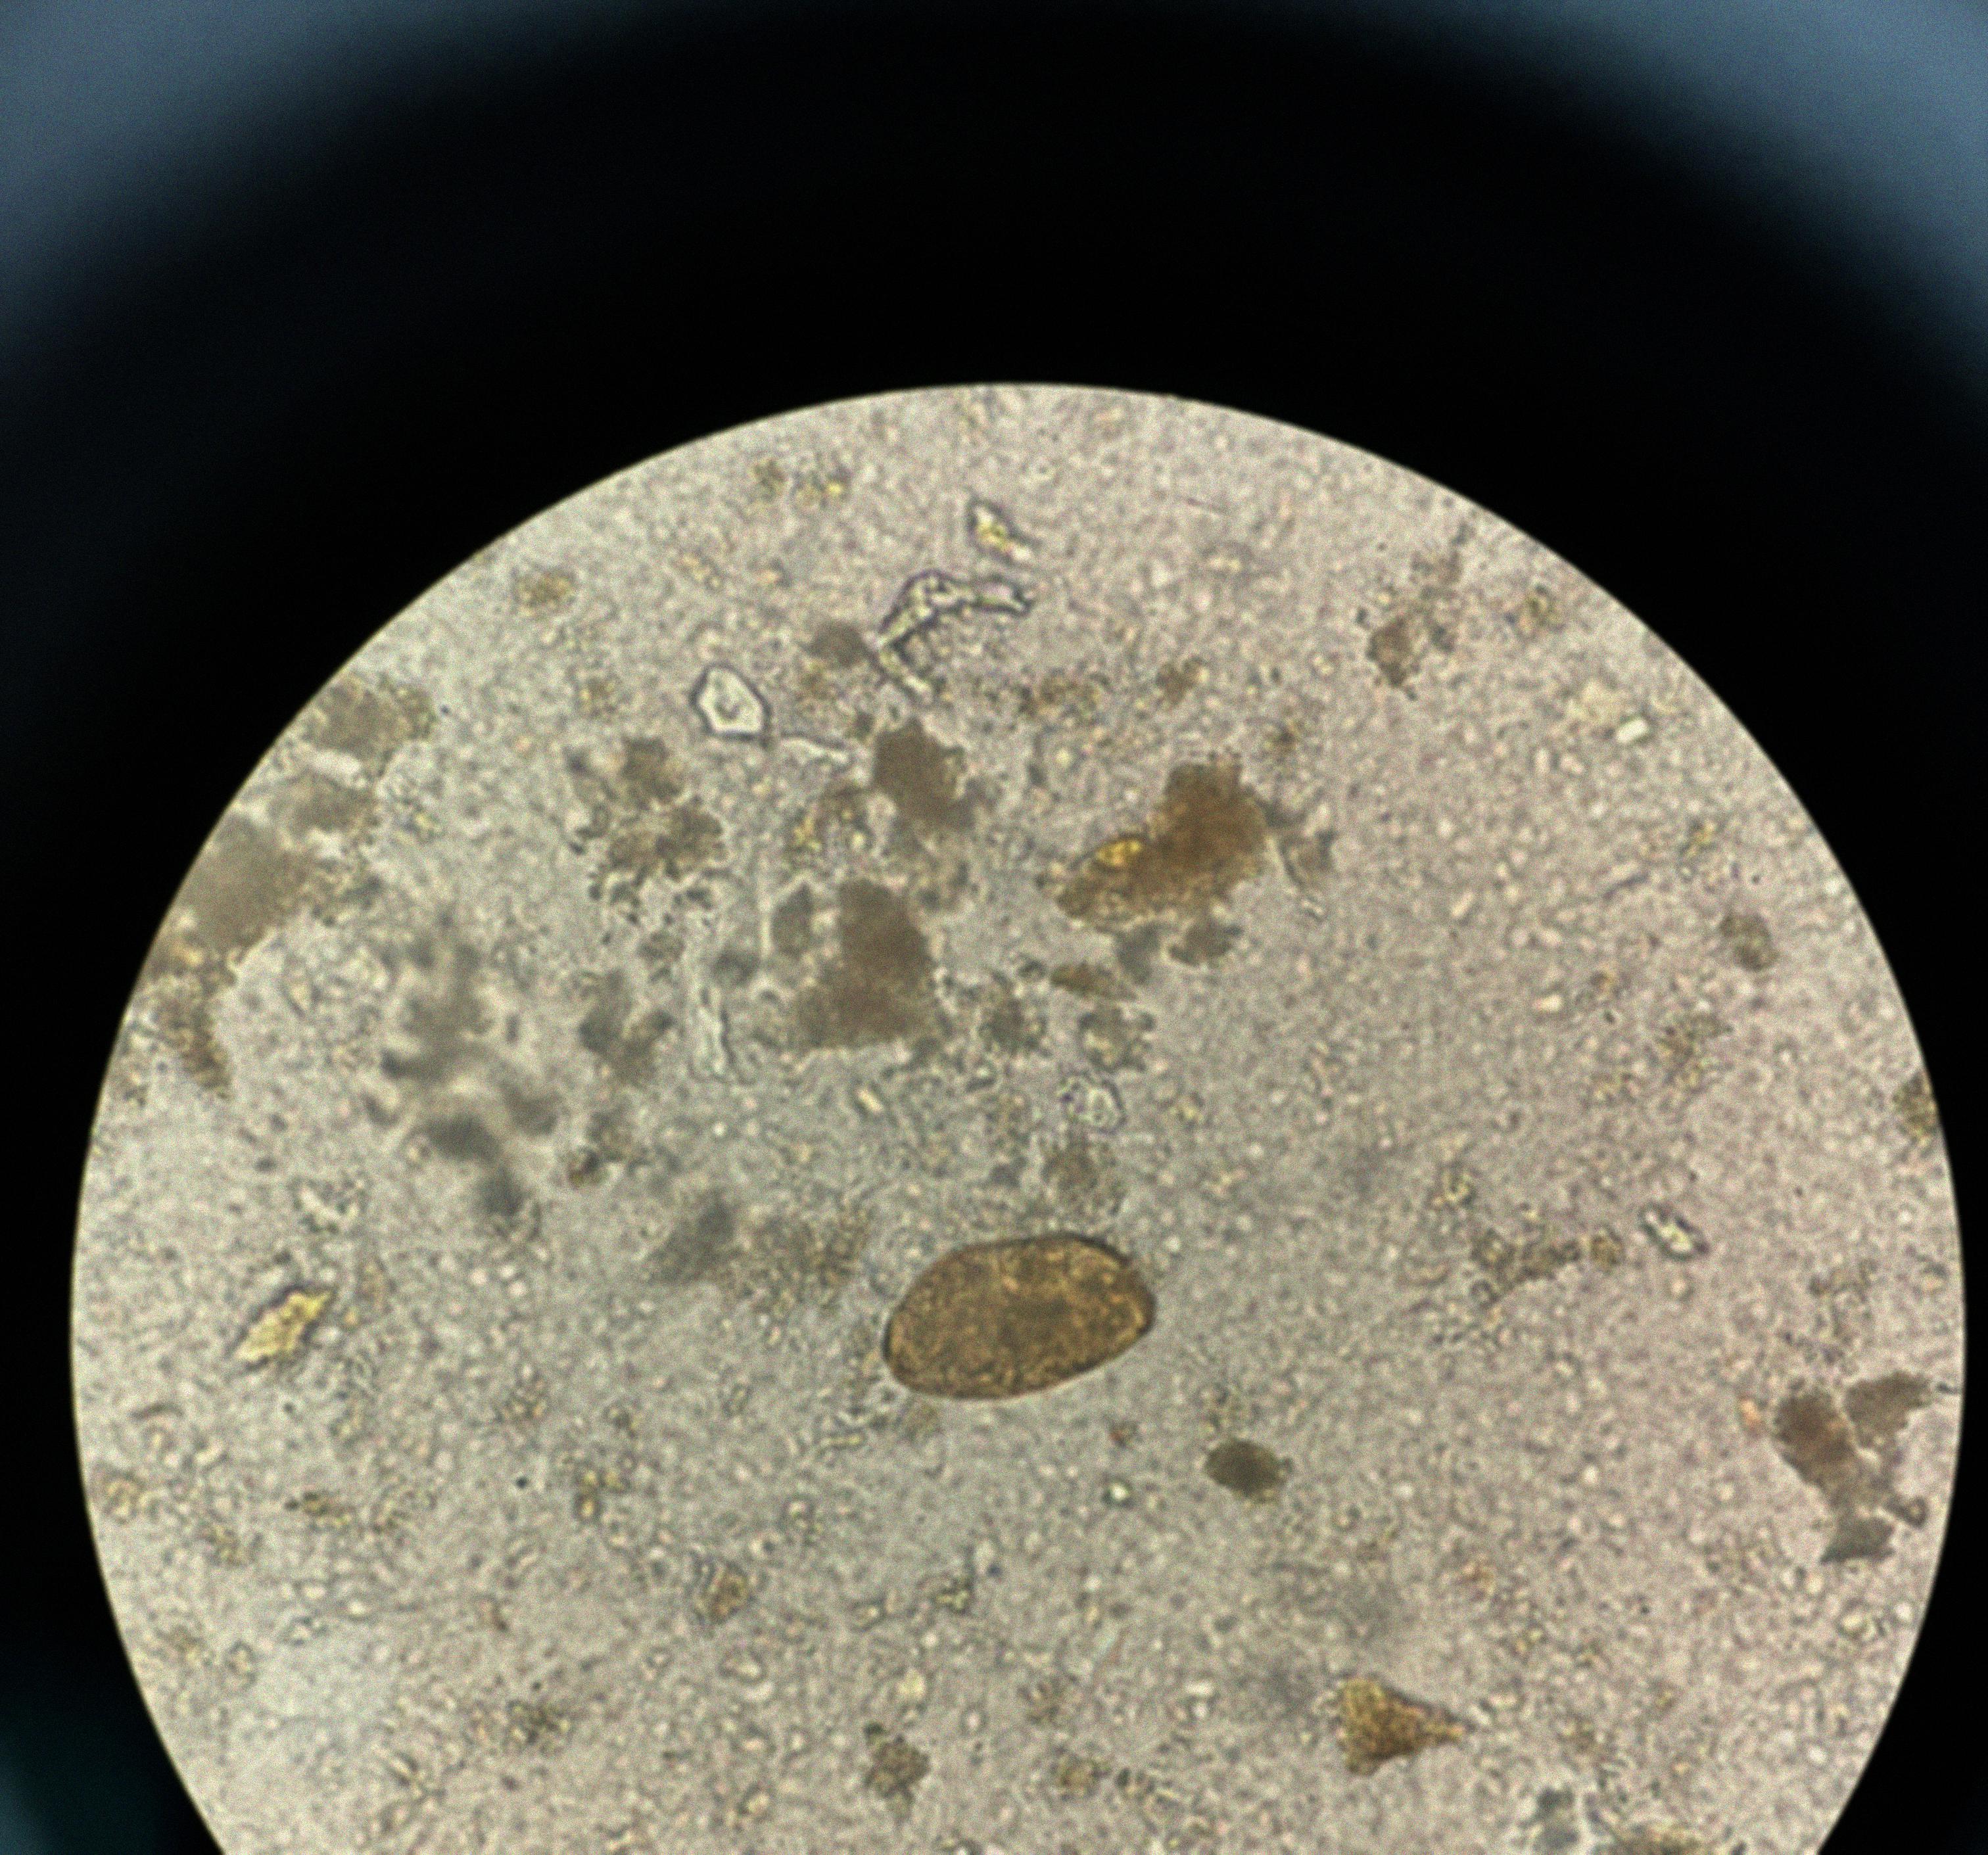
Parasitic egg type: Paragonimus spp